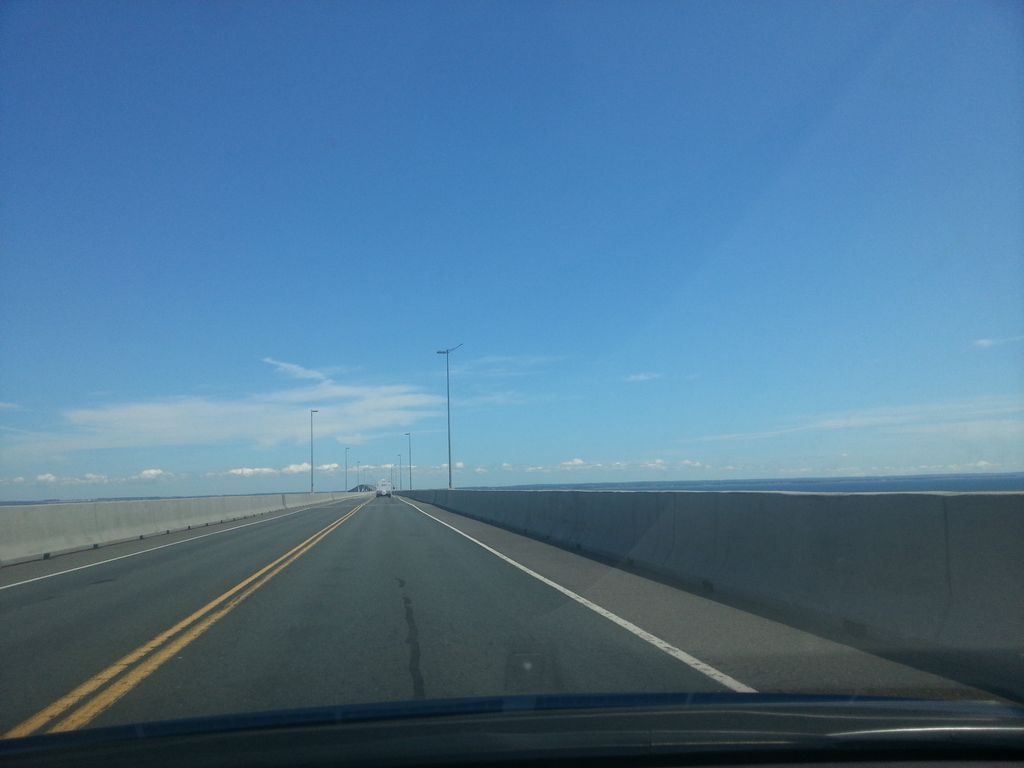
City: charlottetown